Question: I plan to use one of 2 libraries below to output excel file in python:
1. xlwt ( http://www.python-excel.org/ )
2. openpyxl ( http://packages.python.org/openpyxl/ )
I tried the first one, most of things seem to be fine but one issue, unfortunately it may not support the ability to apply multiple formats to cell. (see <URL>
Is it true?
If yes, does anybody know how to solve it?
E.g it cannot make some words bold, others regular or different font.
The photo below is the example of what I wanna do. You can see Peter in bold and Fernando in regular text style.

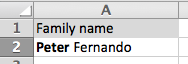
Answer: The svn versions of both 'xlrd' and 'xlwt' have support for "rich text", which is MS jargon for what you want.